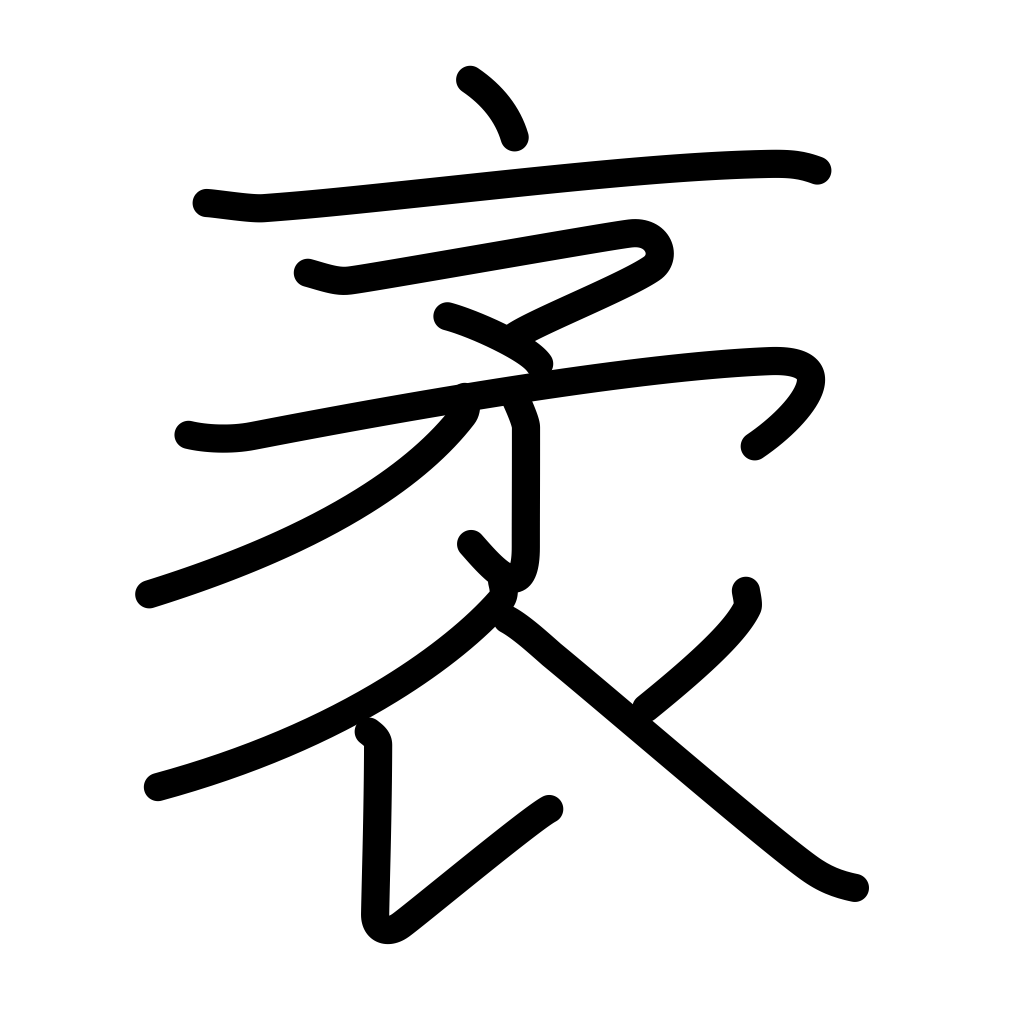
Meaning: length